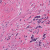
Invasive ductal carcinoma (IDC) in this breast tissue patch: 0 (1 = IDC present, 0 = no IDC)